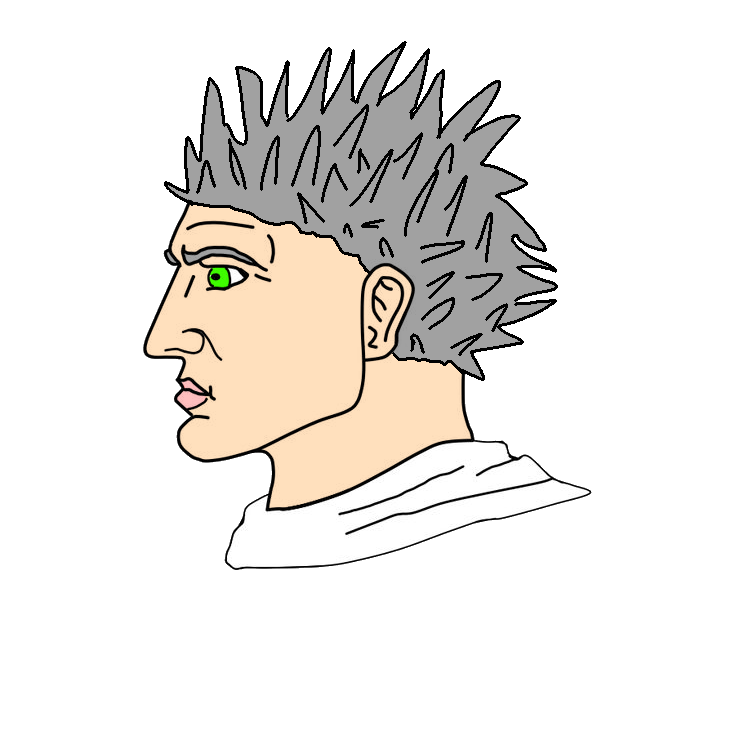
Label: 4_Yes_Chad